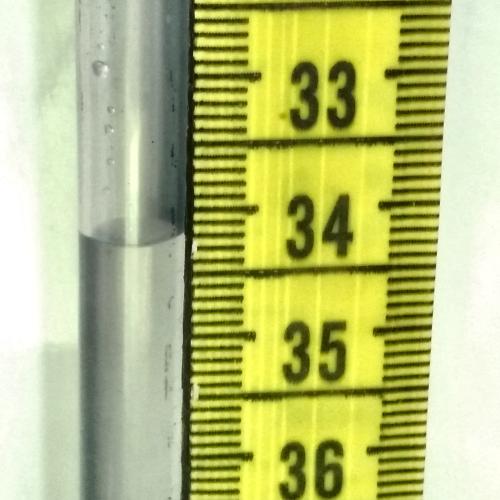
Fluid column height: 34.2 cm